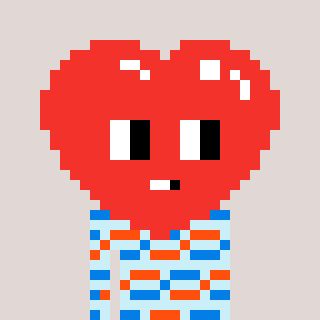
a pixel art character with square red glasses, a heart-shaped head and a cold-colored body on a warm background